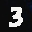
Label: 3